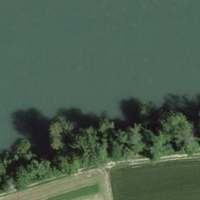
EUNIS habitat code: 15
Species observed at this site:
Prunus padus